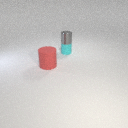
large red rubber cylinder in front of small cyan rubber cylinder